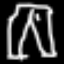
Label: pants